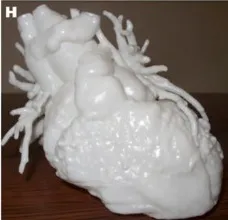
Resulting in the final patient-specific model.
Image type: radiology (ct)